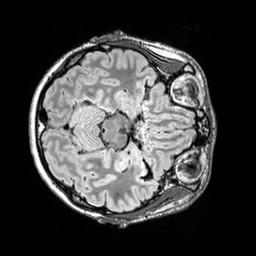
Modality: FLAIR
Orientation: axial
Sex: male
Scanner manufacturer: siemens
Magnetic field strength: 3 T
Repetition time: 5 s
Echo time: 0.395 s